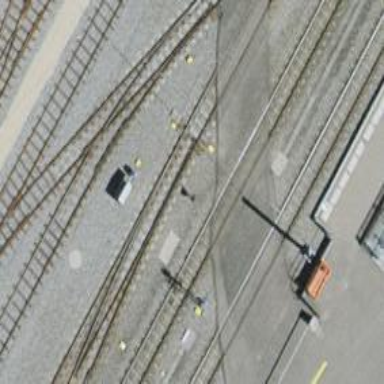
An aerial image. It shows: Narrow-gauge railway with single track running through yard. The railway is electrified with contact line.